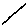
Label: line